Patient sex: F
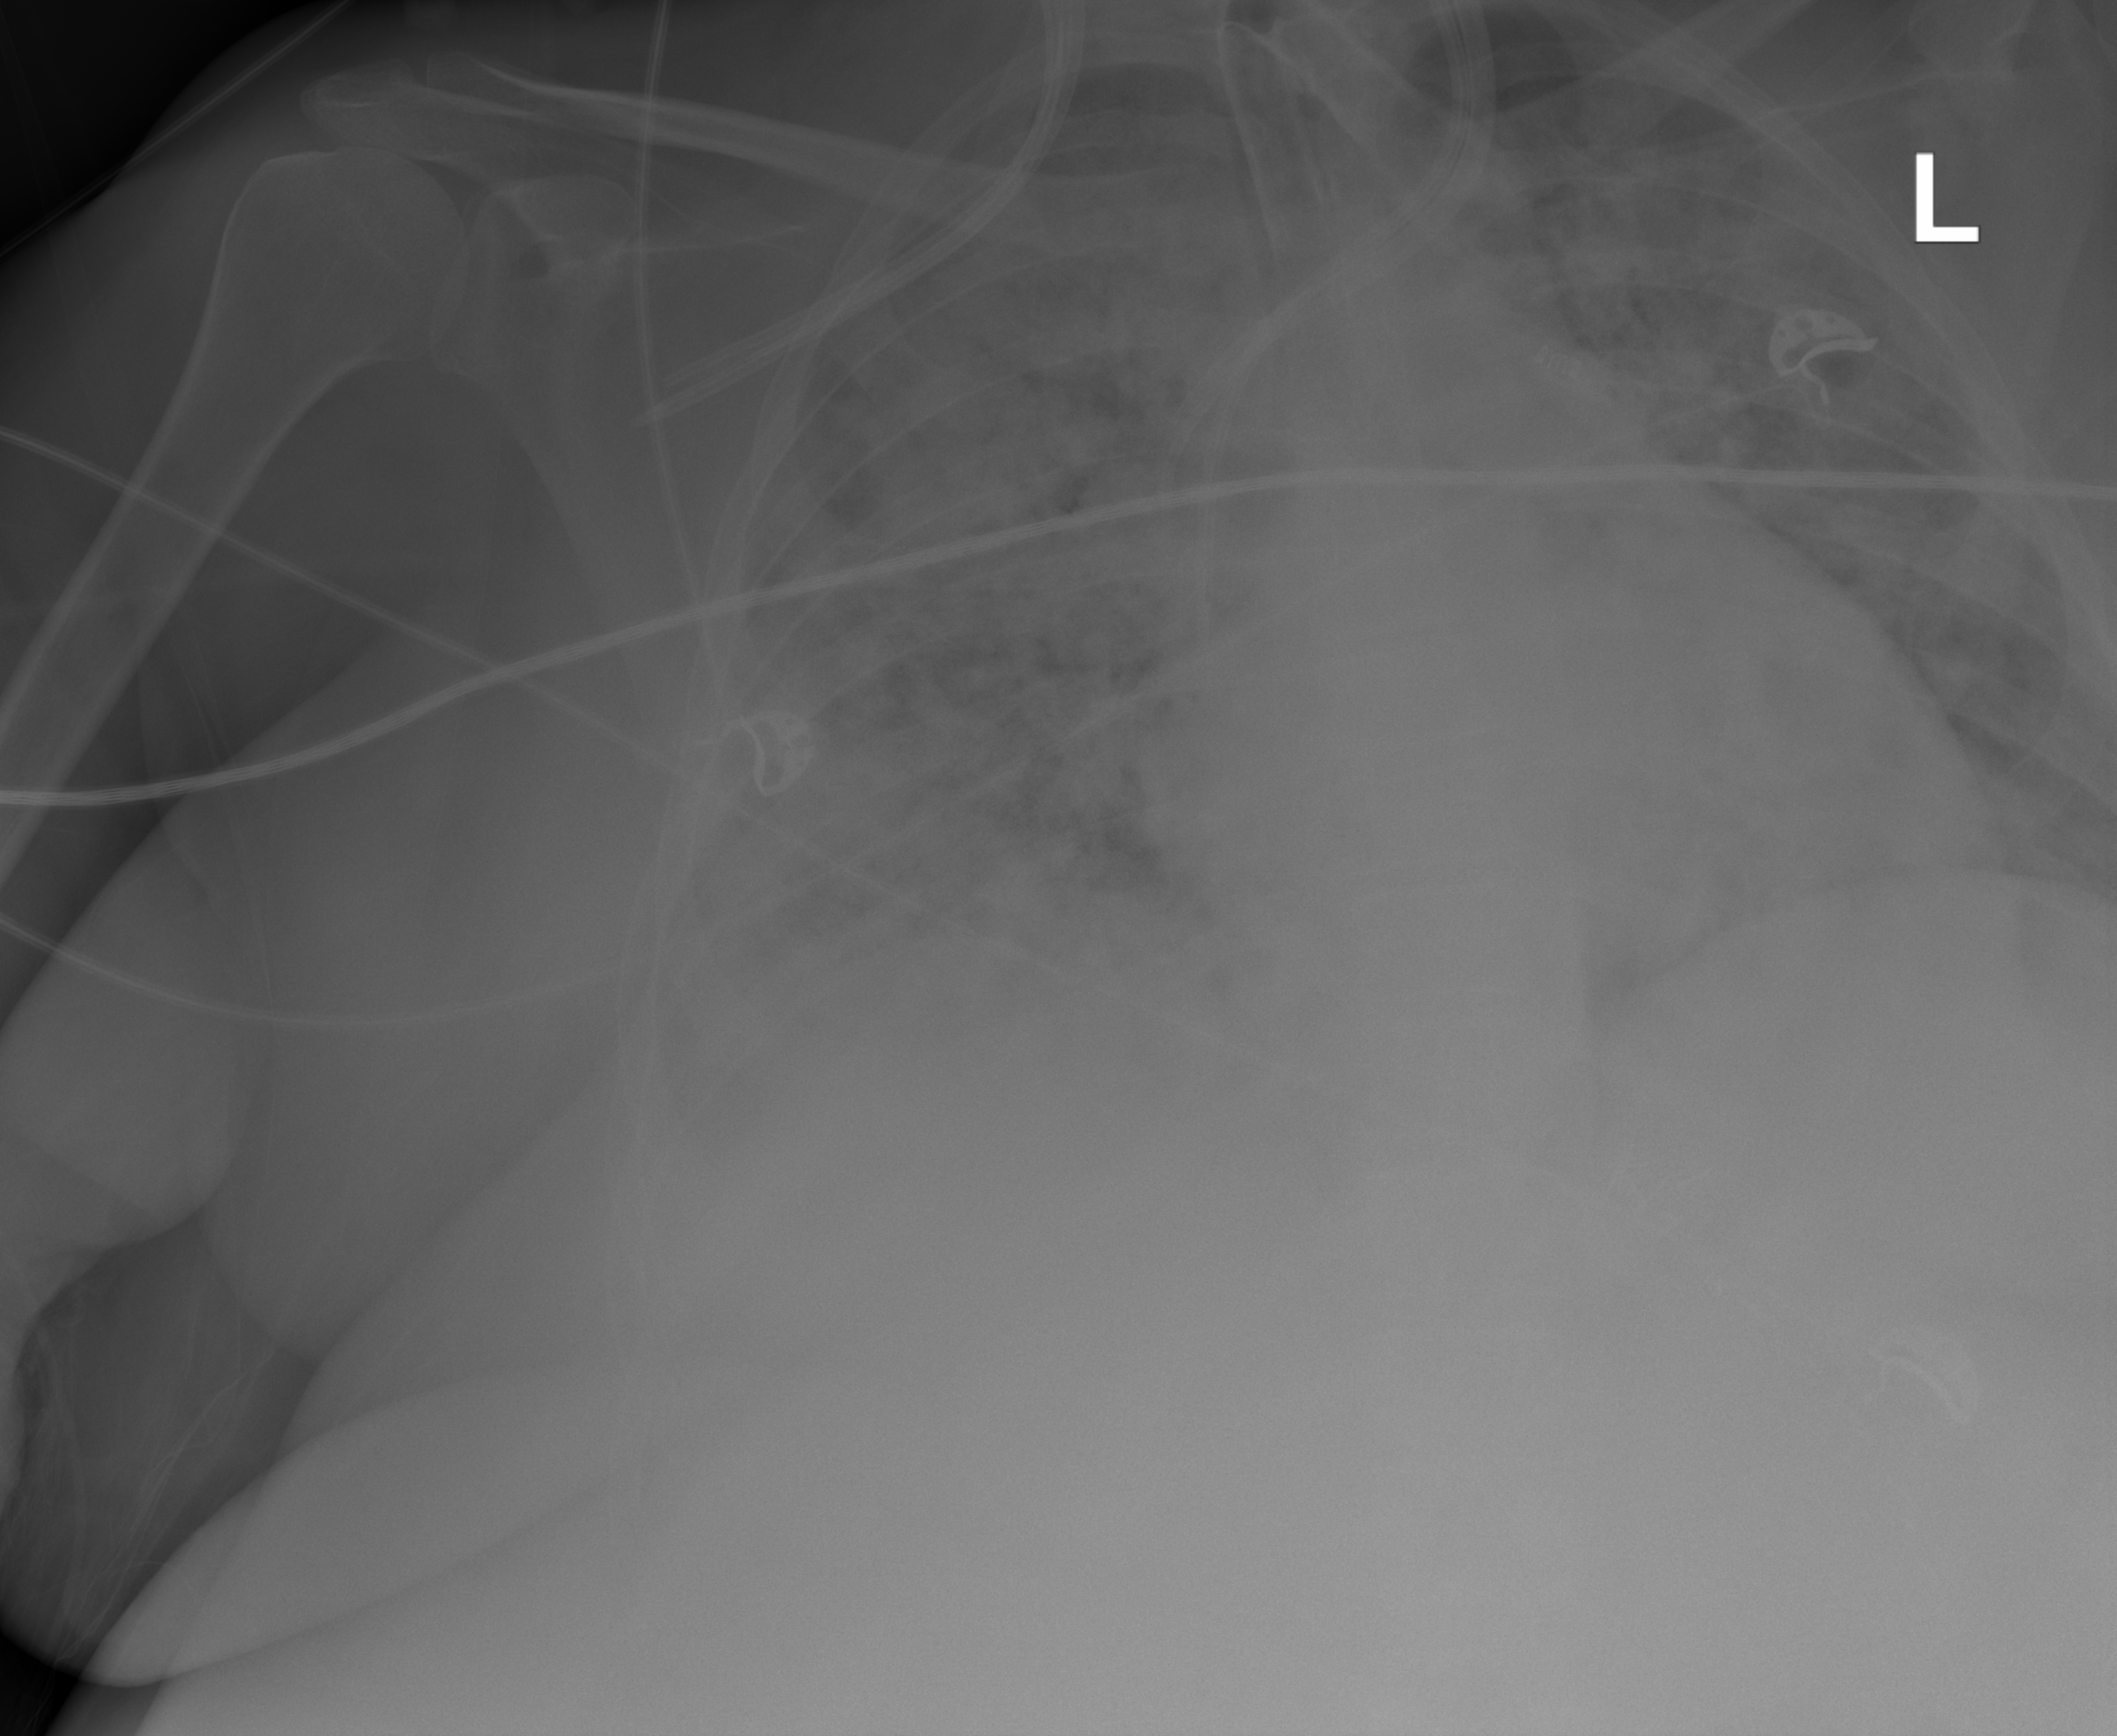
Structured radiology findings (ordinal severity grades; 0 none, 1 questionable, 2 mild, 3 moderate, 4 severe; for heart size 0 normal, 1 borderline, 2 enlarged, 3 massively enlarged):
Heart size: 1
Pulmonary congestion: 2
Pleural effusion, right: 2
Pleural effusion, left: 0
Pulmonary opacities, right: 3
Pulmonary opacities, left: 3
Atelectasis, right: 3
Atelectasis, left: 3